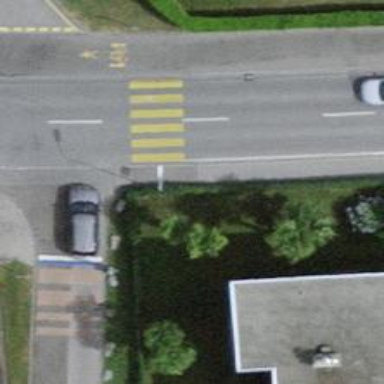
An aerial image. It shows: Marked road crossing.